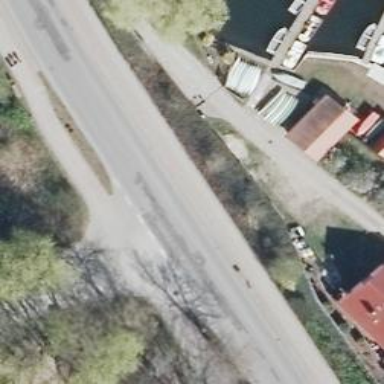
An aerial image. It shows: Secondary road with asphalt surface.